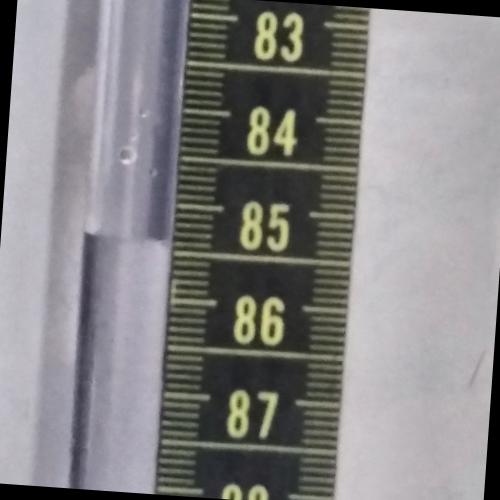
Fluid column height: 85.4 cm